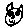
Label: cat